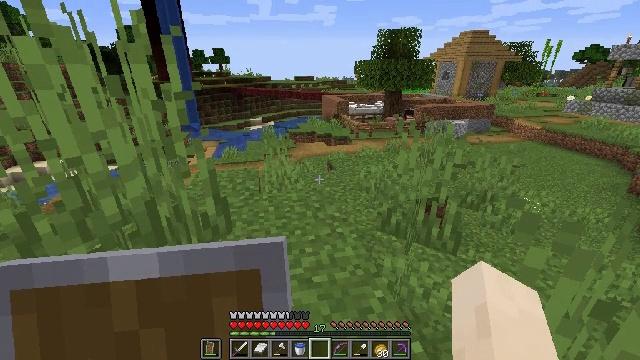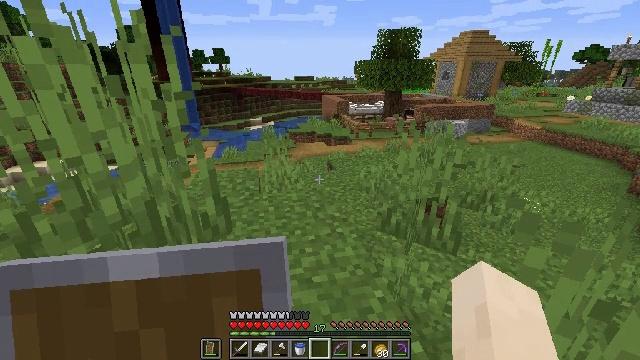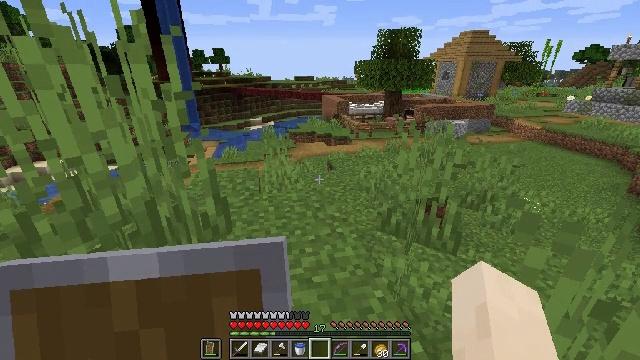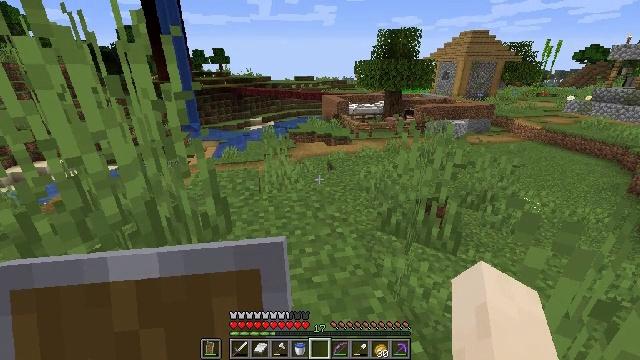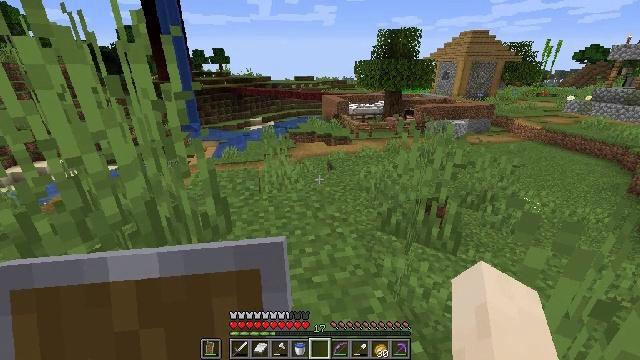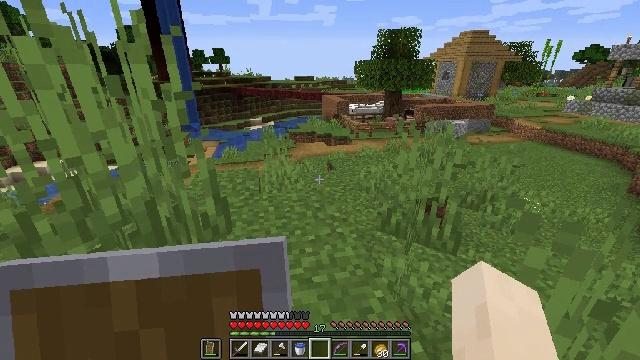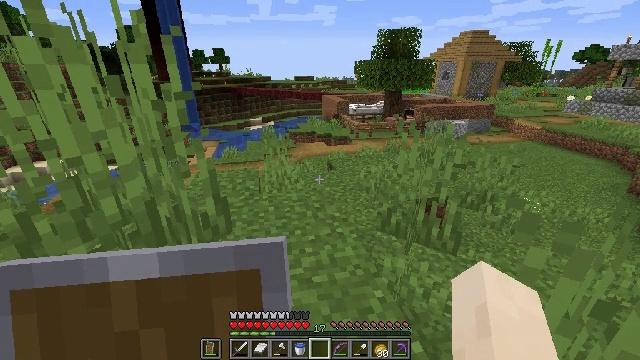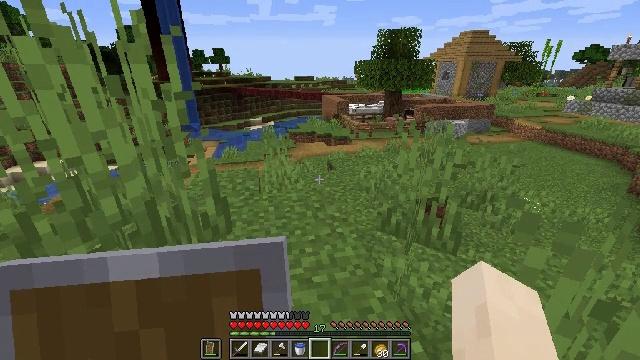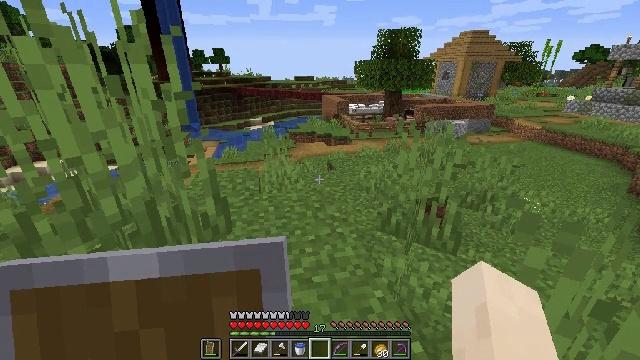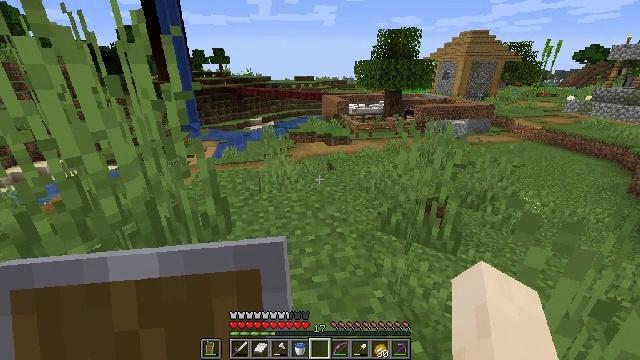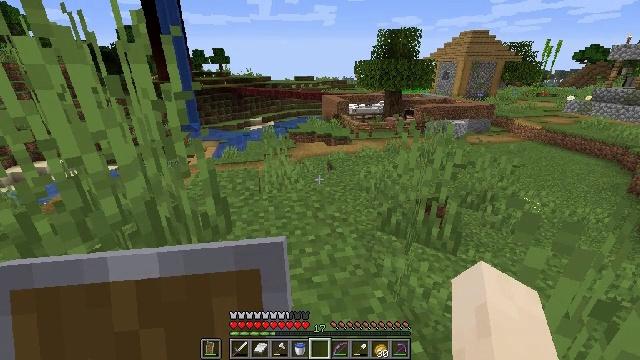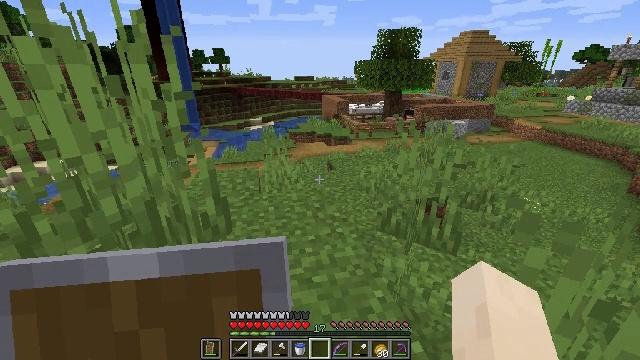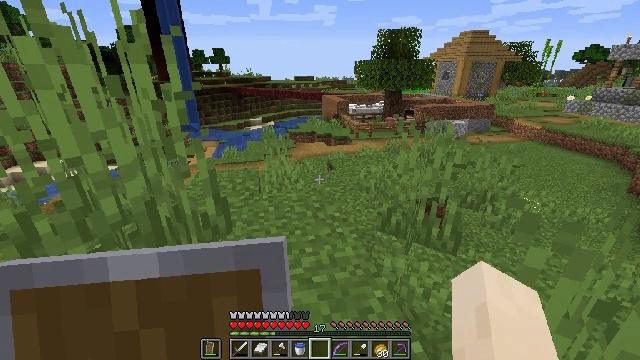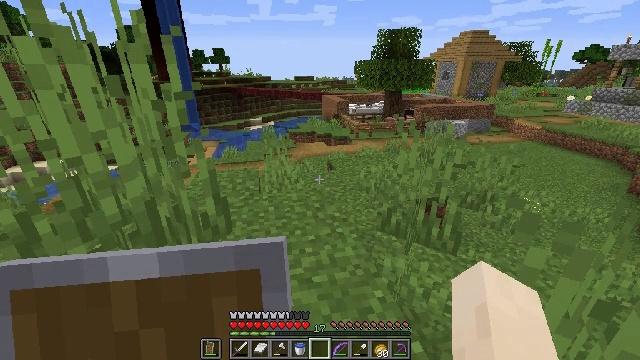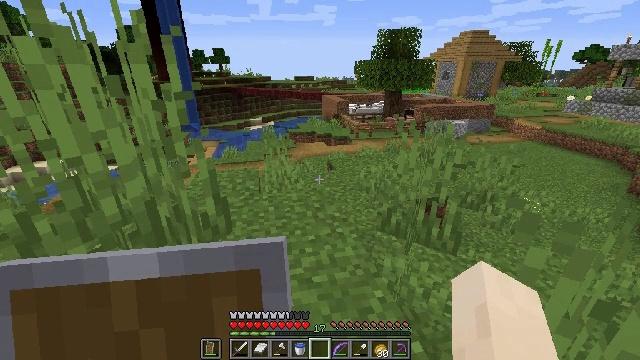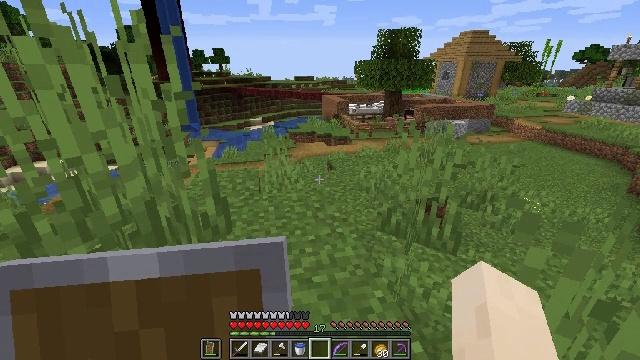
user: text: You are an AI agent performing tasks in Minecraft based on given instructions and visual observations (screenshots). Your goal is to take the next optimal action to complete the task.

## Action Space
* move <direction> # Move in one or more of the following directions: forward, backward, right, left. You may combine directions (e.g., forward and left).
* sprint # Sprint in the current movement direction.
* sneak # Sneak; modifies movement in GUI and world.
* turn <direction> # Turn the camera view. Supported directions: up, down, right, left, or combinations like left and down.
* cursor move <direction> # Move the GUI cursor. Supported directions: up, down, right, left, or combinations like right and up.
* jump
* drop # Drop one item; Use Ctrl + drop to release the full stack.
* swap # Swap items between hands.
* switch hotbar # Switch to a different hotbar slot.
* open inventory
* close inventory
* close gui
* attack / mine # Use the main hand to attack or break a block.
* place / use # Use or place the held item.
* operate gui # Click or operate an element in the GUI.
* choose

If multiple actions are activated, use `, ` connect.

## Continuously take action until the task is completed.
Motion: motion action
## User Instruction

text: Dig up some sand.
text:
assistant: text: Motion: no_op
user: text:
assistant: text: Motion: no_op
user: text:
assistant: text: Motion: no_op
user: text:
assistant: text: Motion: no_op
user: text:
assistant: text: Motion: no_op
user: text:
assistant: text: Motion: no_op
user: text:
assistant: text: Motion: no_op
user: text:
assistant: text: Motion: no_op
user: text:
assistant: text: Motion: no_op
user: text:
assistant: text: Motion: no_op
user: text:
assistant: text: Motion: no_op
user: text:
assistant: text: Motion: no_op
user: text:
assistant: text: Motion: no_op
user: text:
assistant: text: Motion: no_op
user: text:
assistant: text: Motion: no_op
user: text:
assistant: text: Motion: no_op
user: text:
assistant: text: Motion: no_op
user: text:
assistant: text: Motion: no_op
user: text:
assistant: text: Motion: no_op
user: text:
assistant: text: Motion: no_op
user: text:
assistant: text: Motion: no_op
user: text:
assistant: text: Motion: no_op
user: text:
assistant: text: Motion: no_op
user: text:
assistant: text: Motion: no_op
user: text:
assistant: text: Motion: no_op
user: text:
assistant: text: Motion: no_op
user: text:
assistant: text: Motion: no_op
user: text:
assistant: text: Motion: no_op
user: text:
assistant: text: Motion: no_op
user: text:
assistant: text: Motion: no_op